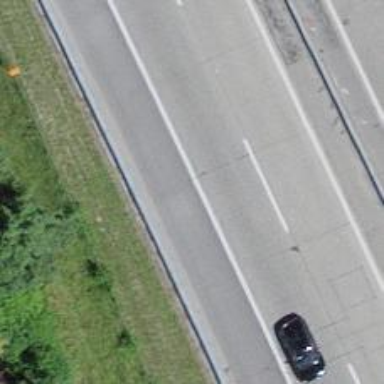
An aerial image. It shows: Asphalt motorway.